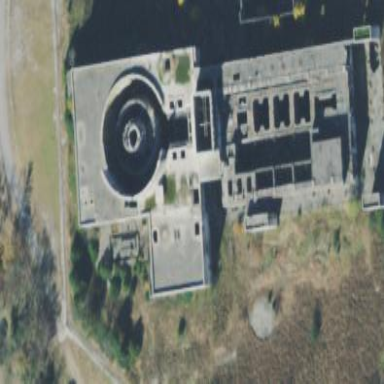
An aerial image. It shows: Ruinous building with nuclear power generator.